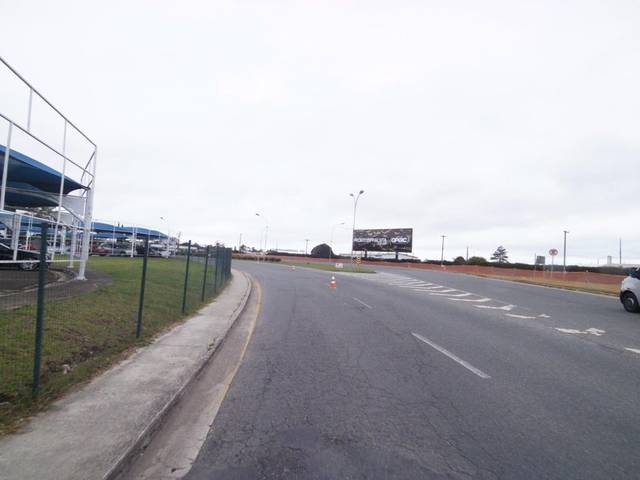
Region: Brazil
Coordinates: -25.539, -49.175